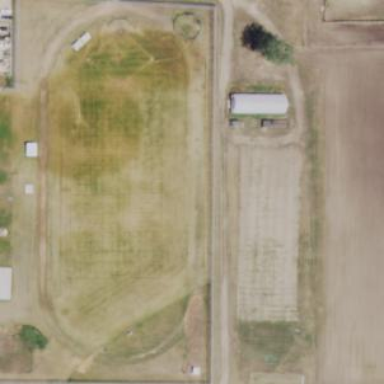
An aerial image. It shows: Track in leisure land.